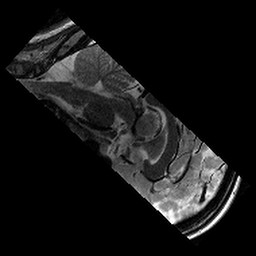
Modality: T2w
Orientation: sagittal
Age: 9
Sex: female
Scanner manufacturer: siemens
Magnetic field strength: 3 T
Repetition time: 9.23 s
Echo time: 0.067 s